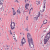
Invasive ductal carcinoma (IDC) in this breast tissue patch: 1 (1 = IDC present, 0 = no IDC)